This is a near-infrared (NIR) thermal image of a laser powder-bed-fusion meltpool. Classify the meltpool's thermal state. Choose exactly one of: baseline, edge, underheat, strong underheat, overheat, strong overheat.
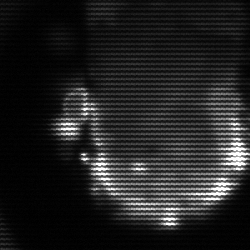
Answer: baseline